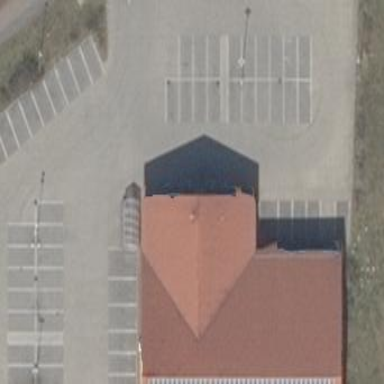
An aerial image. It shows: Building with gabled roof that is oriented across.